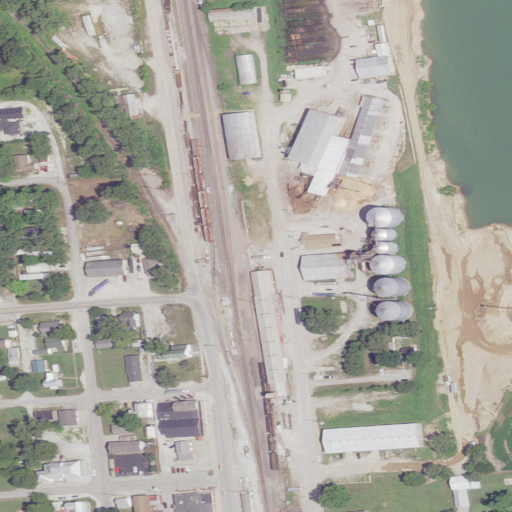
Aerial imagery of mountain in Missouri named Old Monroe Mounds containing high intensity development, medium intensity development, low intensity development, barren land, cultivated crops, open water, and open development